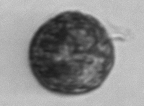
Label: Alexandrium_catenella